Question: I need to have some additional data presented for a view in an application, and I'd like to implement it using a partial page curl in the same way that the Google Maps application uses a partial page curl for its settings.
The problem I've got is that the presented view takes up the entire screen:

How can I resize the view that's presented? Ideally, I'd like it to occupy the bottom right-hand corner the same way the Google Maps application does.
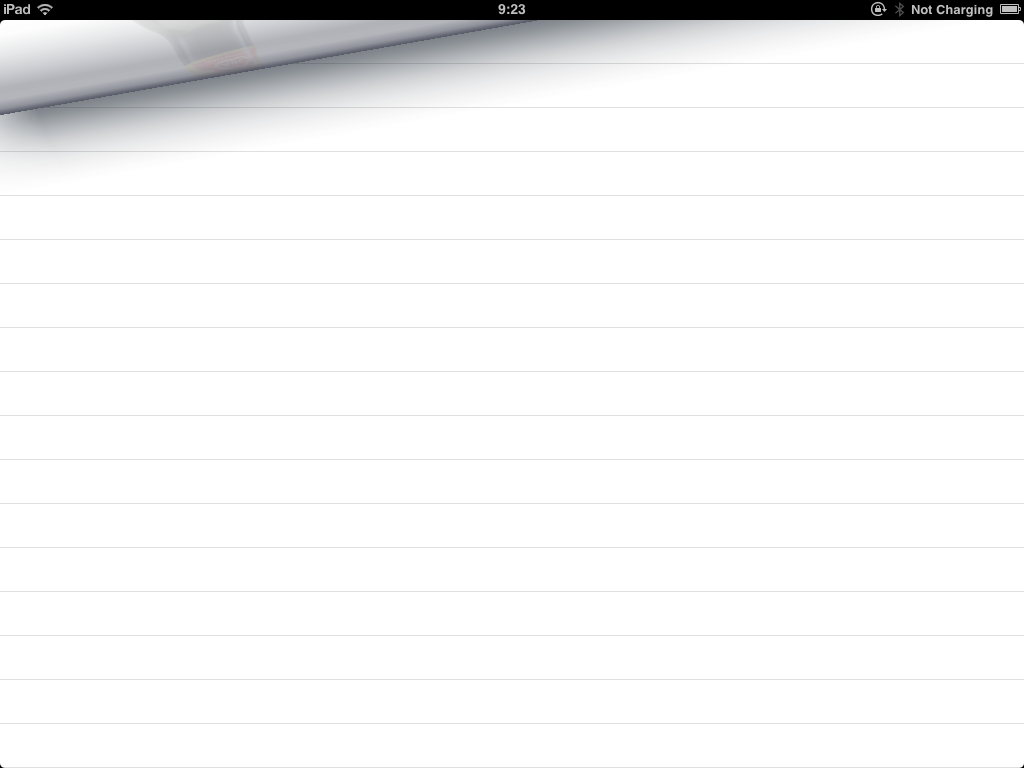
Answer: I've tested this a good bit, and it appears that the following statements are true:
1. UIModalTransitionStylePartialCurl has a MINIMUM curl of about half of the page.
2. There is nothing (that I could find) that will prevent this MINIMUM.
3. You can affect the amount of curl (between half-page and full-page) by the placement of your content in the UIViewController you "reveal".
So, in the second image you've shown, it makes perfect sense to me that the partial curl goes up about halfway. It also explains why your initial image appears the way it does.
Also, if you look at Google Maps, they appear to be using some sort of proprietary/private API to get their partial curl. Or maybe it's because they're using a down-sized UIViewController. In any case, I hope this helps you get closer to your goal.